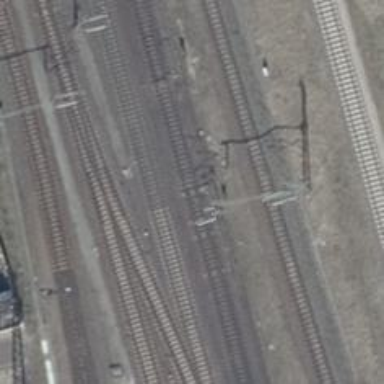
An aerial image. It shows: Railway switch with the turnout side on the right.